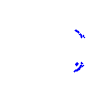
Particle: pion